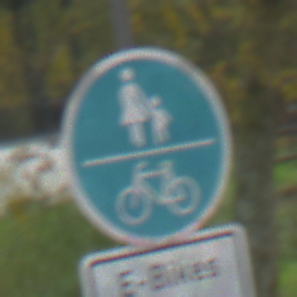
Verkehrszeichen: GemeinsamerGehUndRadweg
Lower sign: BesondereFahrzeugeUndTransportgueter13
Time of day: Midday
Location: Outdoor (Nature)
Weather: Overcast
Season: Autumn
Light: Natural